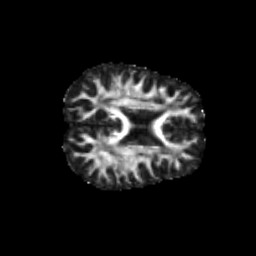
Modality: FA
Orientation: axial
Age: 12
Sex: male
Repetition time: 9.512 s
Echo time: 0.089 s